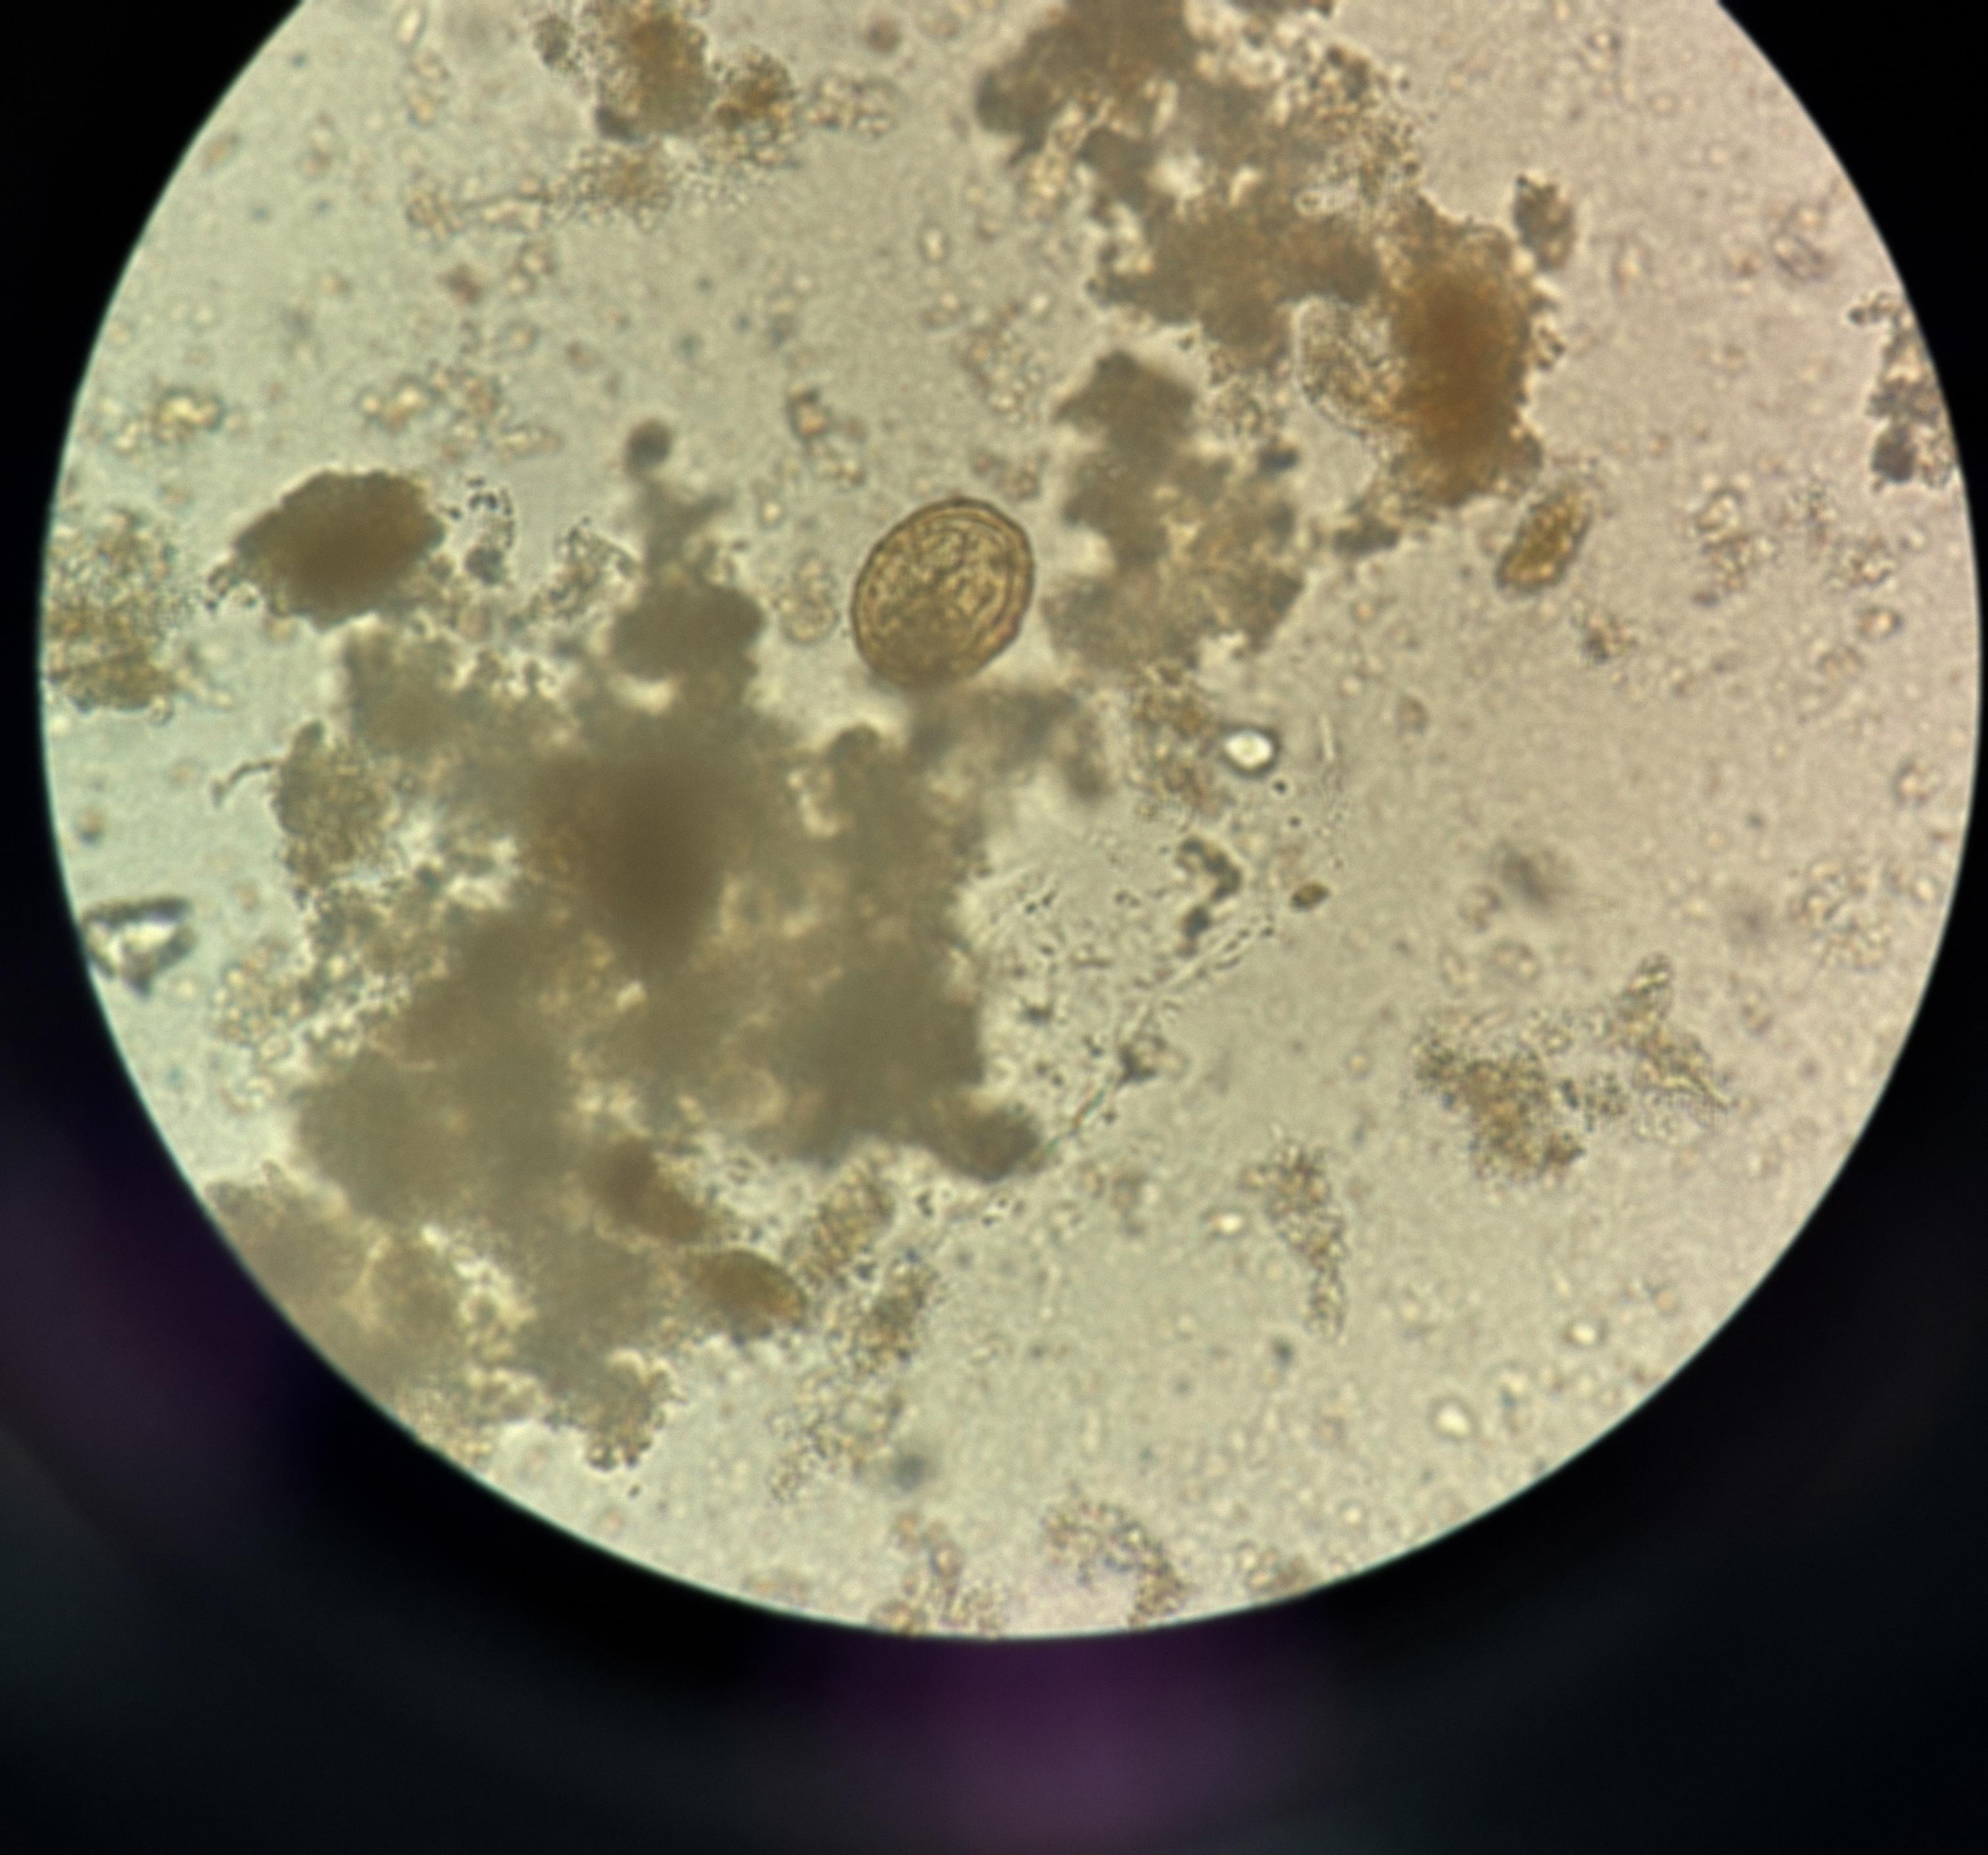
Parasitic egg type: Ascaris lumbricoides